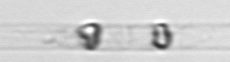
Label: Dactyliosolen_blavyanus